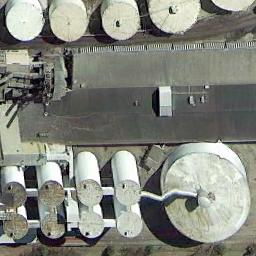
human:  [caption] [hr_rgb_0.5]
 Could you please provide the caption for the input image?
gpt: There are three white storage tanks and three silver storage tanks .

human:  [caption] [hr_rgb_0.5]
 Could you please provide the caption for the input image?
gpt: There are many neatly arranged storage tanks and many pipelines in the factory .

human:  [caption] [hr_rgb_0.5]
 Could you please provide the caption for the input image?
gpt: There are big and small white storage tanks on the bare land .

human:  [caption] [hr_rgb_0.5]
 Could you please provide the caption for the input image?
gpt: There is a building in the middle of the storage tanks .

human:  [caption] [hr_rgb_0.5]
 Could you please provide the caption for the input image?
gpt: There are some white storage tanks arranged neatly .